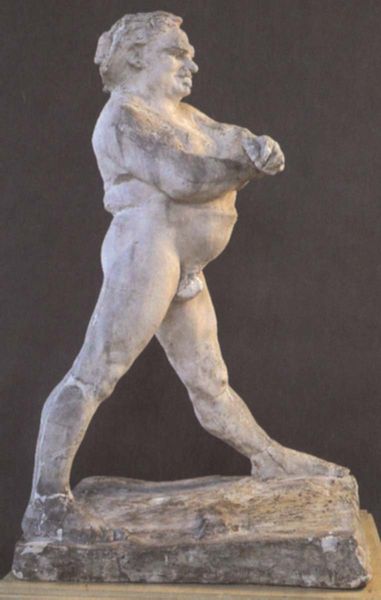
Titel: Aktstudie
Künstler: Auguste Rodin
Schlagwörter: mann, nackt, marmor, mund, nase, profil, augen, sockel, stein, hände, gehen, auge, figur, haare, rechts, sack, keramik, skulptur, statue, beine, füße, wellen, umarmung, dick, bauch, zehen, barfuss, steht, gebogen, stand, schritt, gehend, schreiten, schreitend, zwerg, statur, satue, trägt, scrotum, geht, skrotum, schrittt, grau-weiß